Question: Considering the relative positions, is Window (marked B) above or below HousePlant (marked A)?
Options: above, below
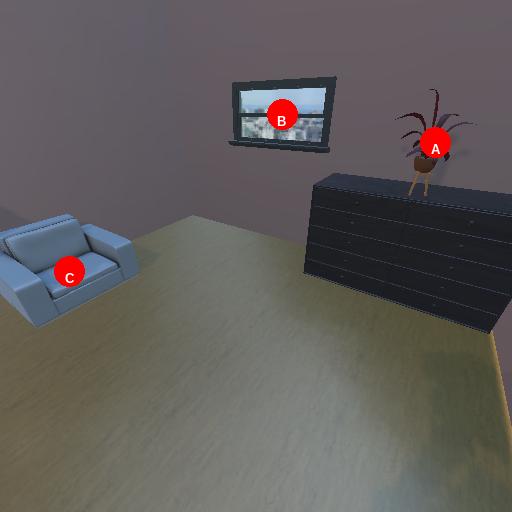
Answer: above